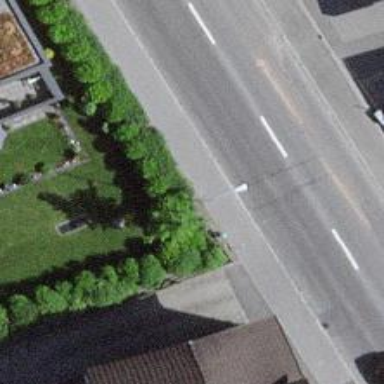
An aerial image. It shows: Bus stop with platform for public transport.